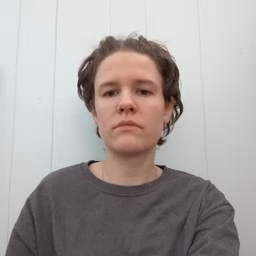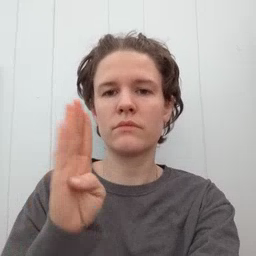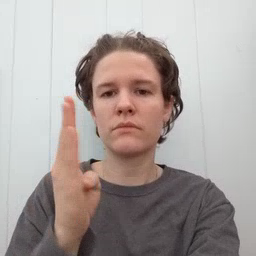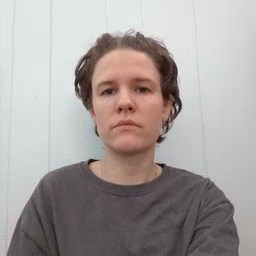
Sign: blue